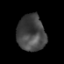
Tissue: prostate
Cell type: T cells
Senescence score: 0.3135
Nuclear area (px): 997
Mean DAPI intensity: 68.761